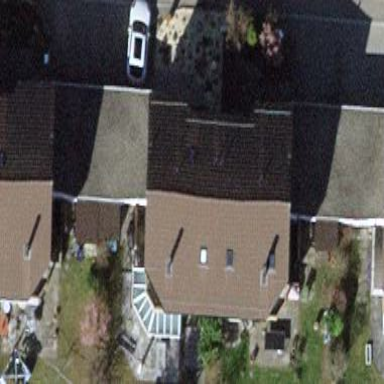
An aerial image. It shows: Brown-roofed house.